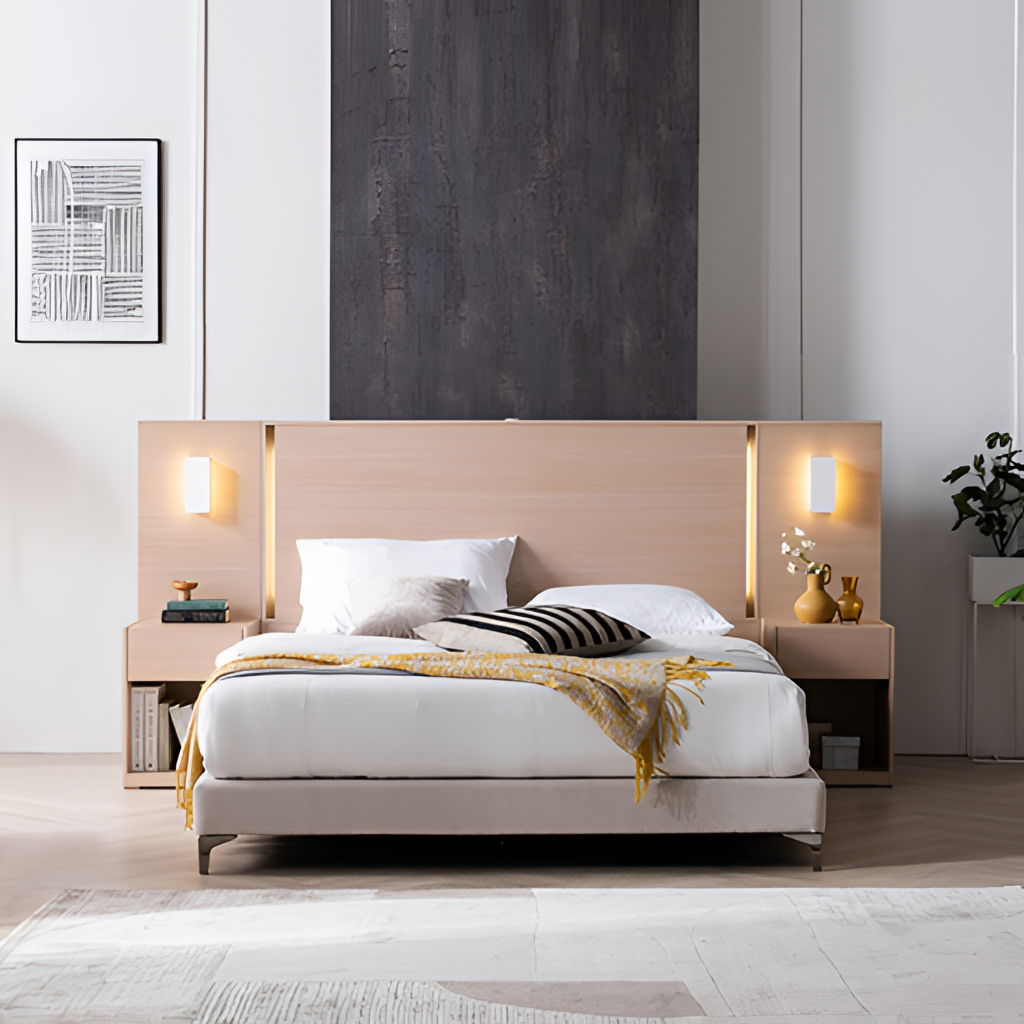
bedroom, fabric illuminated headboard bed, wood flooring, with plank pattern, contemporary, gray paint wallpaper, with vertical two tone pattern